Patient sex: M
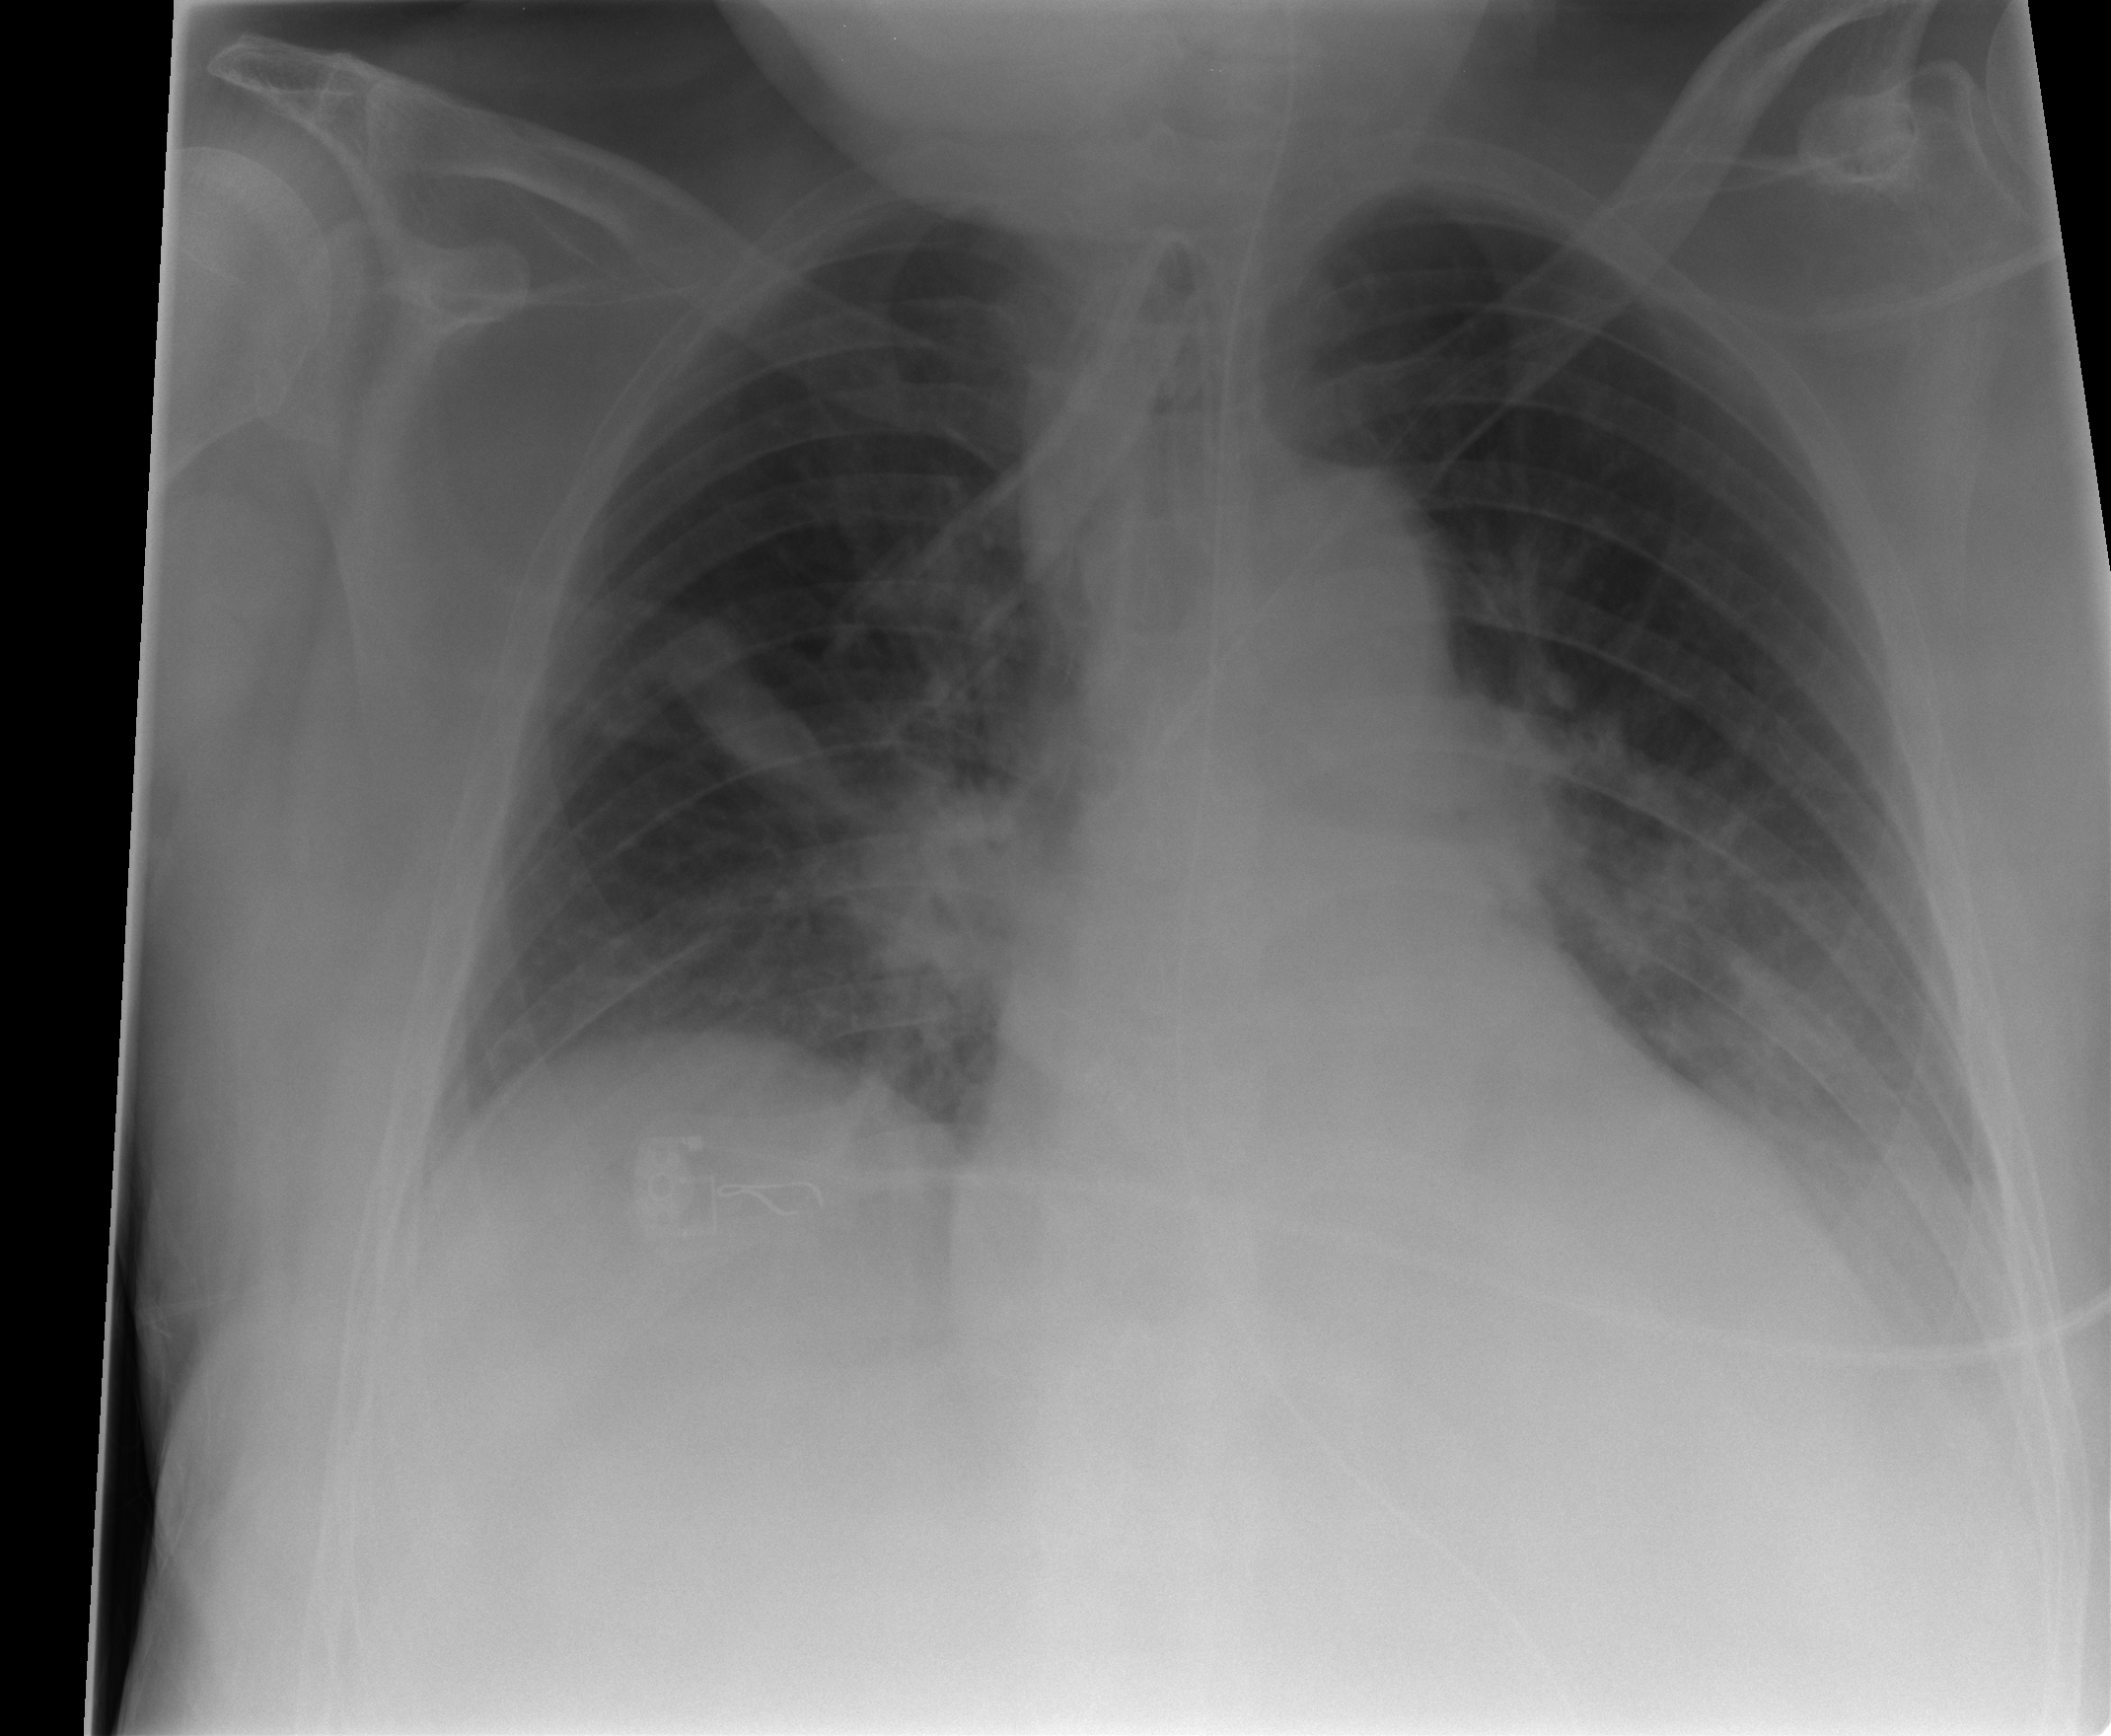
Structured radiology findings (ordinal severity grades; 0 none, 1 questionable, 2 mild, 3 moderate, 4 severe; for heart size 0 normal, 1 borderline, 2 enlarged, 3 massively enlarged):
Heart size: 2
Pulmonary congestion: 2
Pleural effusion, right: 0
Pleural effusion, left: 2
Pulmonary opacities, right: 0
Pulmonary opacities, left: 0
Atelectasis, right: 2
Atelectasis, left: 2